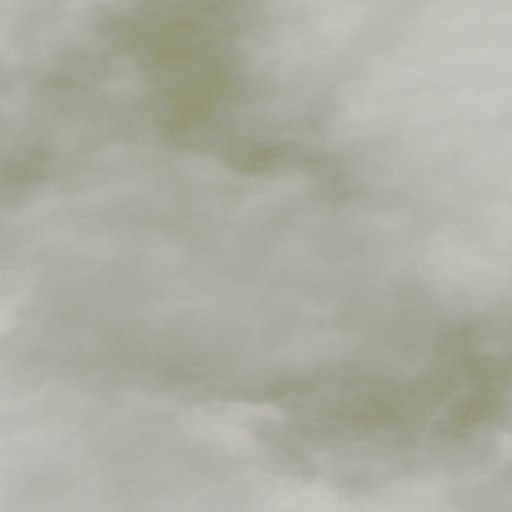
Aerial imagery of island in Alaska named Walrus Island (historical) containing only unknown